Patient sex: M
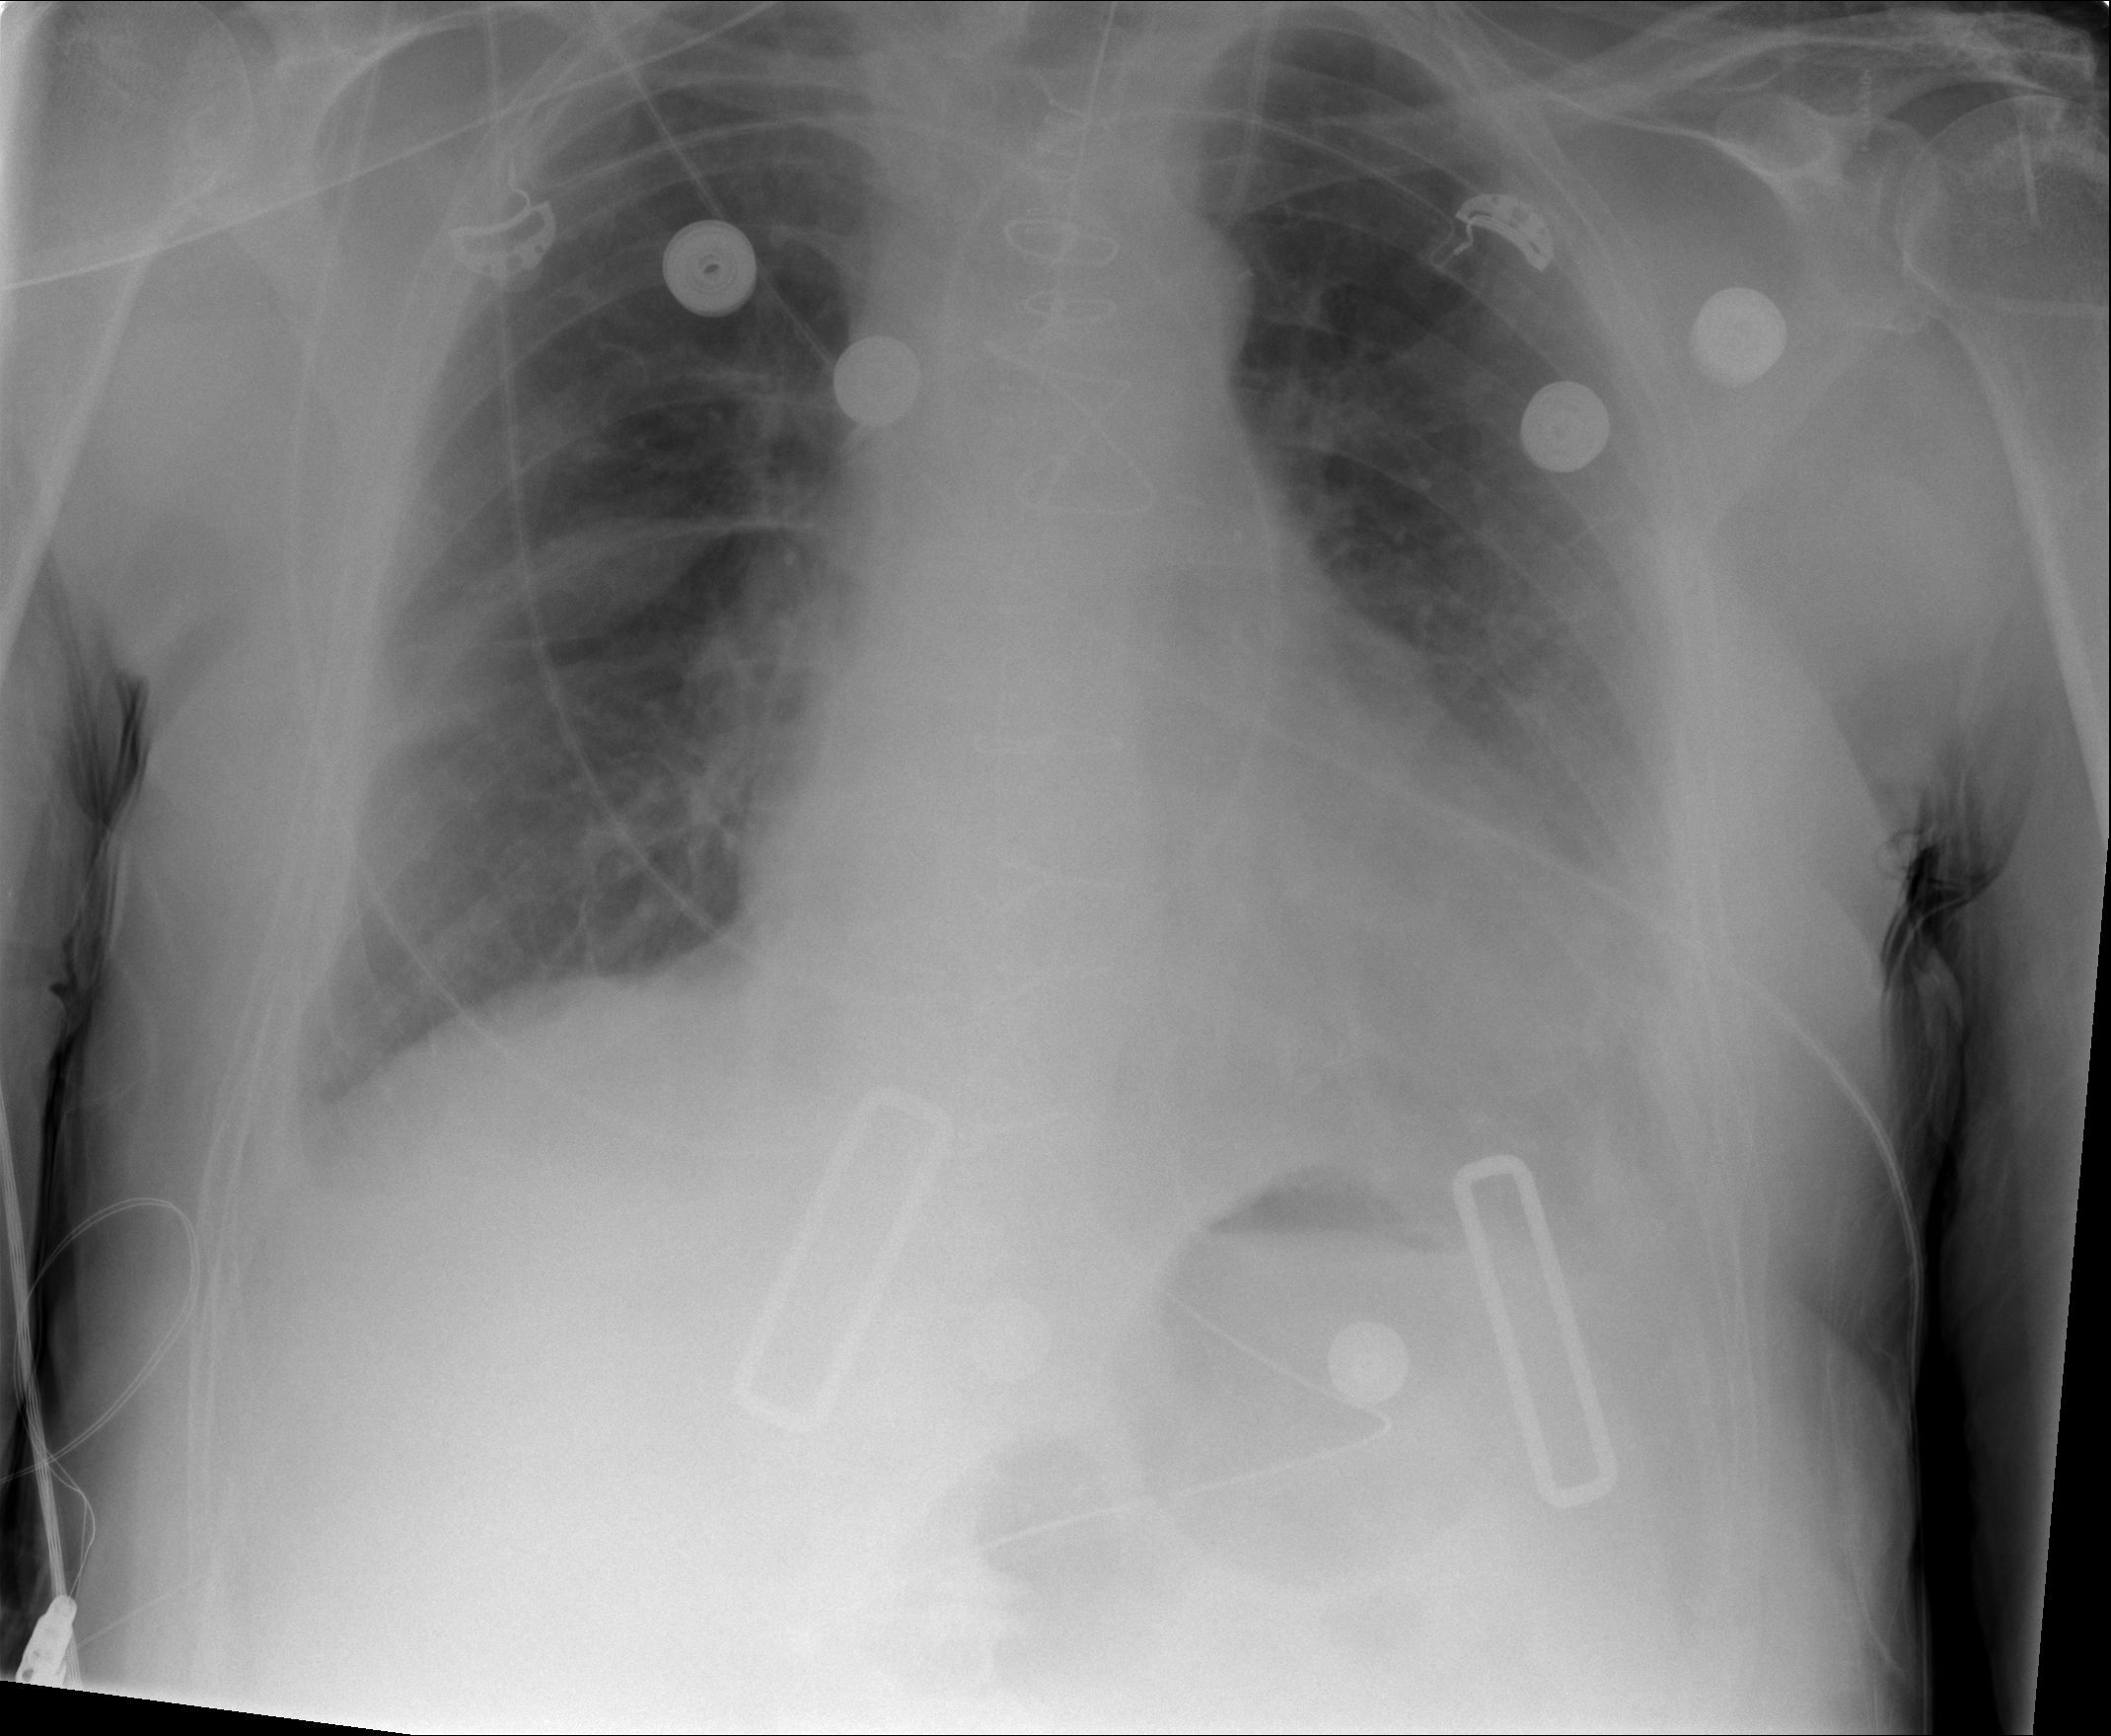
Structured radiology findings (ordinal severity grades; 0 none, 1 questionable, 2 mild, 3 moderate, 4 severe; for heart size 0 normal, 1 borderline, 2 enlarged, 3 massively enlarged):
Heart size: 2
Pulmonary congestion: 0
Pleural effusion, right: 1
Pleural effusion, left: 2
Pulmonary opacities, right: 2
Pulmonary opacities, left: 0
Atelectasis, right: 2
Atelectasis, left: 2